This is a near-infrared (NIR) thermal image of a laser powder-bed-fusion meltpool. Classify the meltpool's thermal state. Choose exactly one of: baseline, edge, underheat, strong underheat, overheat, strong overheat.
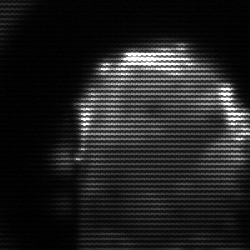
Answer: baseline